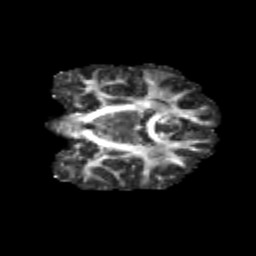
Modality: FA
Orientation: coronal
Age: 14
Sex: female
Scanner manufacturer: siemens
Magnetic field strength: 3 T
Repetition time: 3.8 s
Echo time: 0.07 s